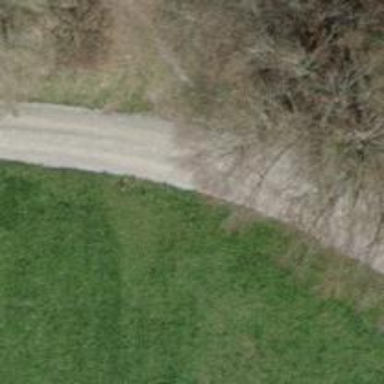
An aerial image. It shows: Dirt path.